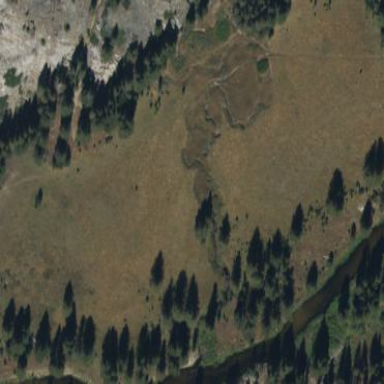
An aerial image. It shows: Wet meadow within wetland area.